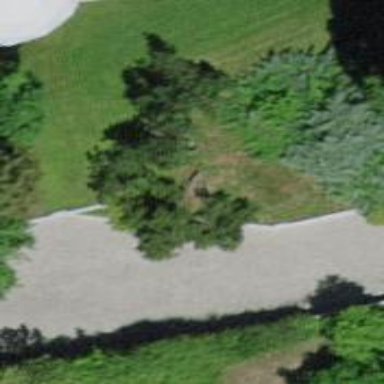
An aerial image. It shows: Retaining wall.